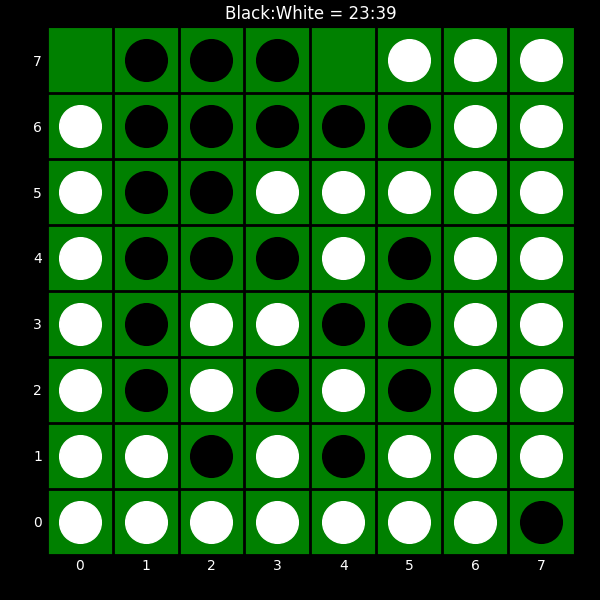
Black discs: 23
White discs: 39